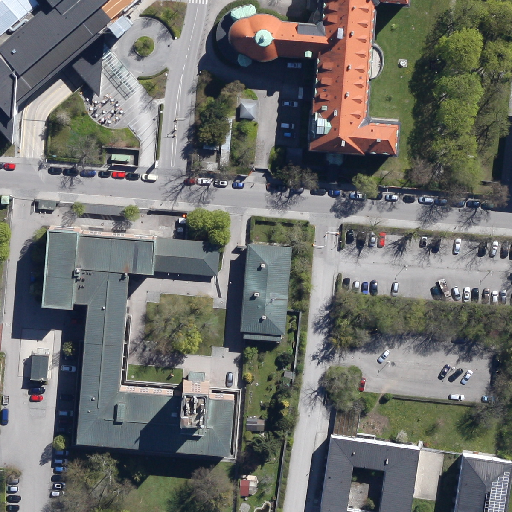
Referring expression: sidewalk along with tree